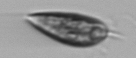
Label: Prorocentrum_triestinum